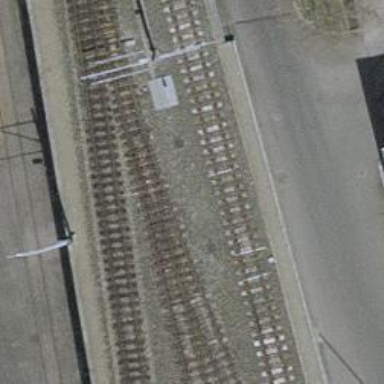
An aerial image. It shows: Narrow-gauge railway siding with electrified contact lines. It has one track.